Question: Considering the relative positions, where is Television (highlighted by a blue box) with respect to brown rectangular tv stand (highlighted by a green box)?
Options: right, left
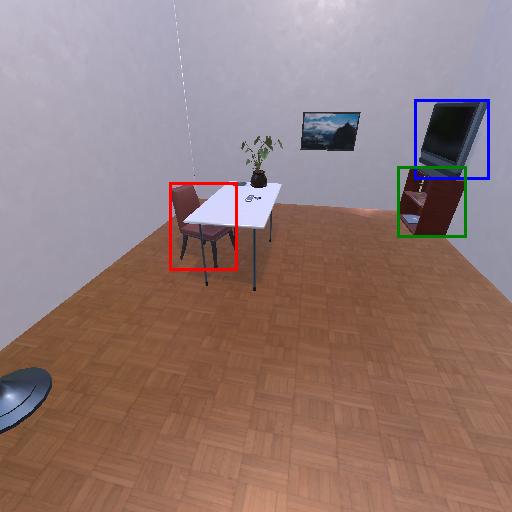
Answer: right